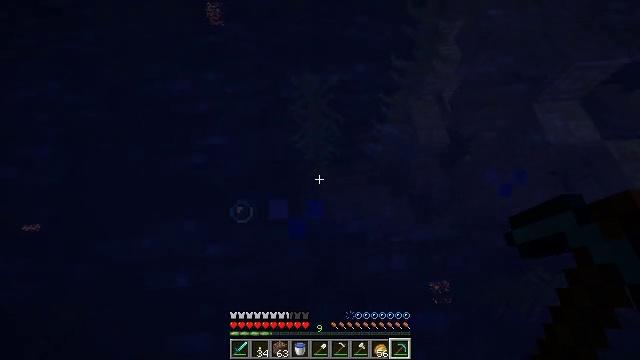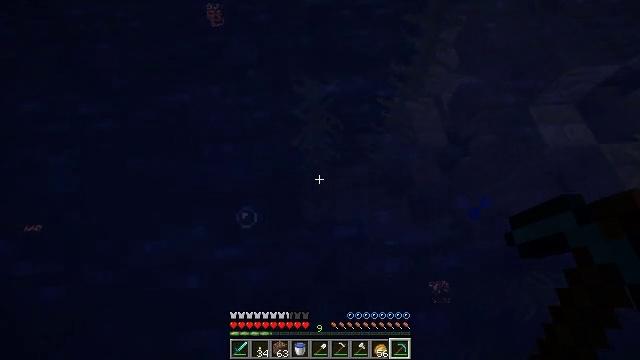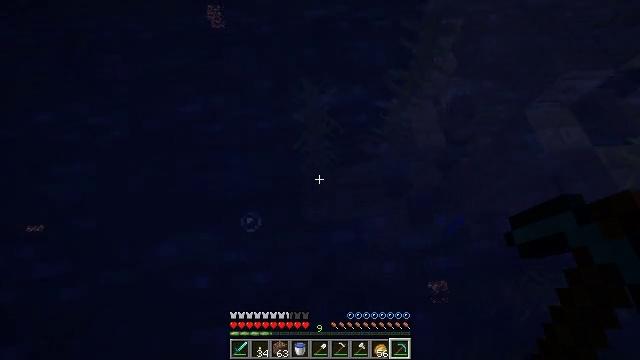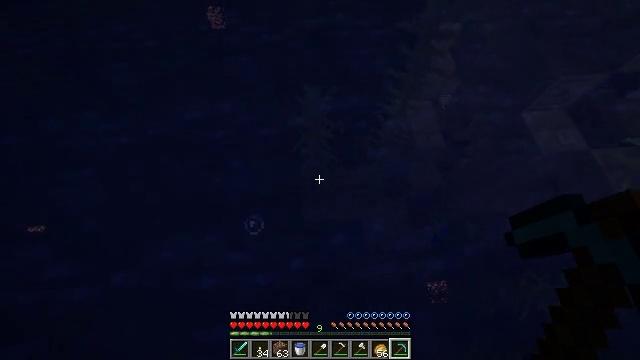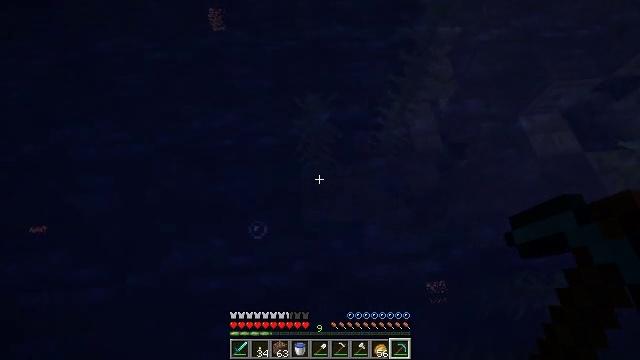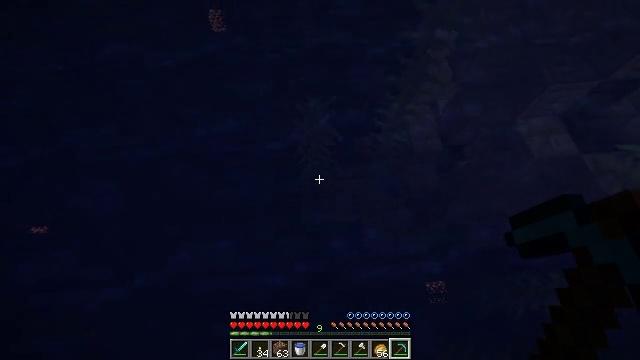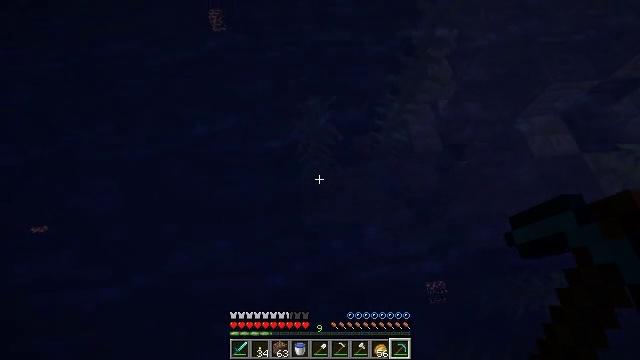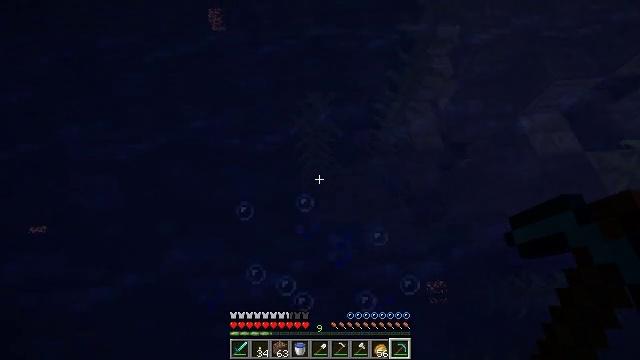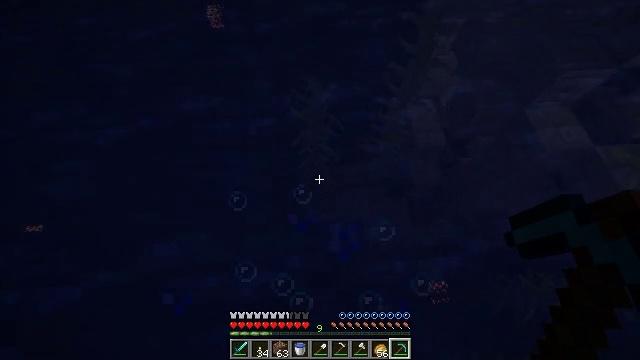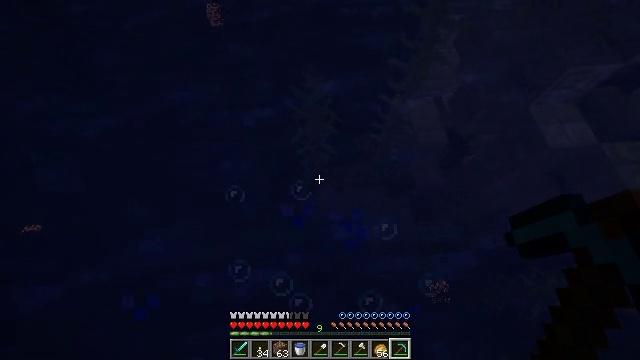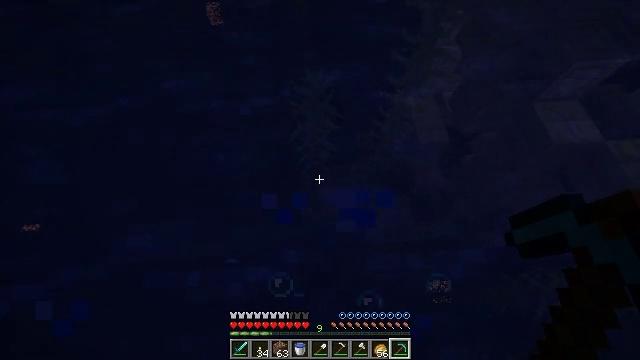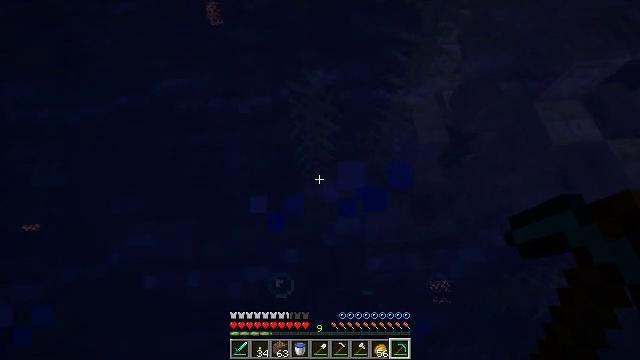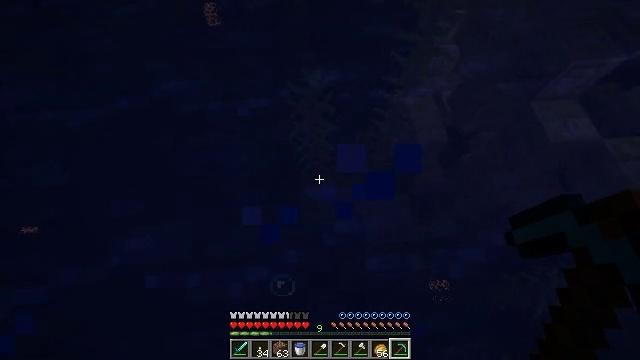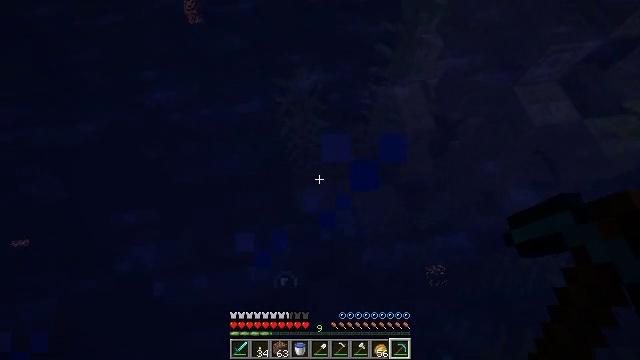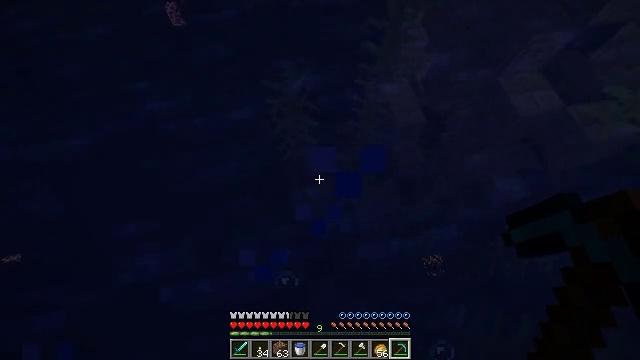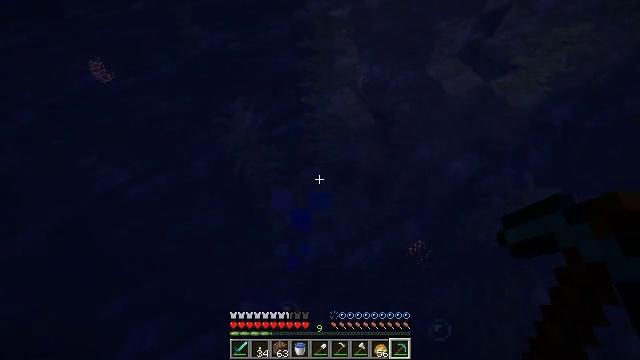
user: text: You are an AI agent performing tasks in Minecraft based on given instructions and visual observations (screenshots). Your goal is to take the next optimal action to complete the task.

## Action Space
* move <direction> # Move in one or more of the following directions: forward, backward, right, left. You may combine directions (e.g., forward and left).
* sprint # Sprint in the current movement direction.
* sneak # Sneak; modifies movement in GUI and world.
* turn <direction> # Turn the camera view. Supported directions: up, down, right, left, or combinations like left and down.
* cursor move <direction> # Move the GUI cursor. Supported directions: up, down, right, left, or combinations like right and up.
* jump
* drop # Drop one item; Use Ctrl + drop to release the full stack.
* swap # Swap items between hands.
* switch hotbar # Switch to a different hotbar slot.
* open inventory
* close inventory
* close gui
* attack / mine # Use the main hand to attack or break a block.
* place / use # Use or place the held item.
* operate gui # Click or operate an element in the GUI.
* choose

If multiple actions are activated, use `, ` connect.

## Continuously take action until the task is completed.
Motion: motion action
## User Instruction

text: Gather chiseled stone bricks from ruins.
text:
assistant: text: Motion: jump
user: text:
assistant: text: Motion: jump
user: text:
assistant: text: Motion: jump
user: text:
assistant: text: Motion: jump
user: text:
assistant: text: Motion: jump
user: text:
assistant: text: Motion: jump
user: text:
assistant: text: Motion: jump
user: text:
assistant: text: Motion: jump
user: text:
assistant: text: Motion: jump
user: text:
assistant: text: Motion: jump
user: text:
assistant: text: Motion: jump
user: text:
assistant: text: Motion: jump
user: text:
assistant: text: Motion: turn right and down, jump
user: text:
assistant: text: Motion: turn right, jump
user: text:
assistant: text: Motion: turn right and up, jump
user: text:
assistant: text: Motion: turn right and up, jump
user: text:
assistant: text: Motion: turn right and up, jump
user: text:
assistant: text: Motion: turn right, jump
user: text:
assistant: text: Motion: jump
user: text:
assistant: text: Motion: jump
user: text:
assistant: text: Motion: jump
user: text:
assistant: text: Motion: jump
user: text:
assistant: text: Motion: turn right and up, jump
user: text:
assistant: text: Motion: turn right and up, jump
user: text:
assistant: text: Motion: turn right, jump
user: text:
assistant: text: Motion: jump
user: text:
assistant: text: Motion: turn right, jump
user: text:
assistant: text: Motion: turn right, jump
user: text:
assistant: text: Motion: turn right, jump
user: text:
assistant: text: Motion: turn right, jump